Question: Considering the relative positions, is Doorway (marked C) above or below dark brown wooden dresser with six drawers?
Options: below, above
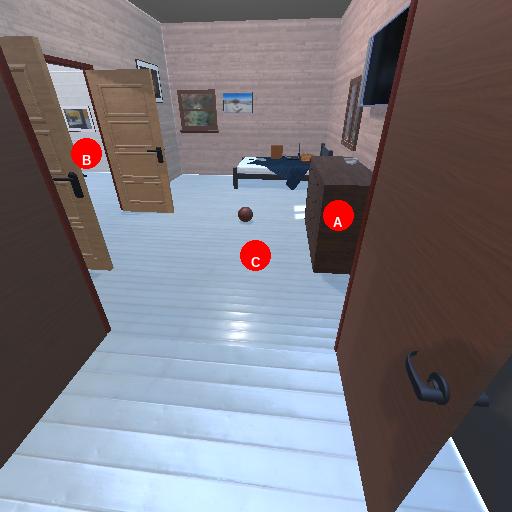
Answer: below